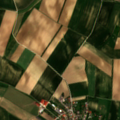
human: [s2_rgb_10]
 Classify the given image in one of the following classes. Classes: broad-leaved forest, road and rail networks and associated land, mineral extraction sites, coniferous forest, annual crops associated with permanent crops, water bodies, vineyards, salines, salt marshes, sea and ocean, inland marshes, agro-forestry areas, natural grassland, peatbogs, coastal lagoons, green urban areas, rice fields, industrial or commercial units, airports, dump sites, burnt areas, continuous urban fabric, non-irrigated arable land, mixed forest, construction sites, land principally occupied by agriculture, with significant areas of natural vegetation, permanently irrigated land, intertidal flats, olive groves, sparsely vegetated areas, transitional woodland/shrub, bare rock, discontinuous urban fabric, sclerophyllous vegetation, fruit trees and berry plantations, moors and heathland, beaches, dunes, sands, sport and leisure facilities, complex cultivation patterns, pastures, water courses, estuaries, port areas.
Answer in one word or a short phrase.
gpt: discontinuous urban fabric, non-irrigated arable land